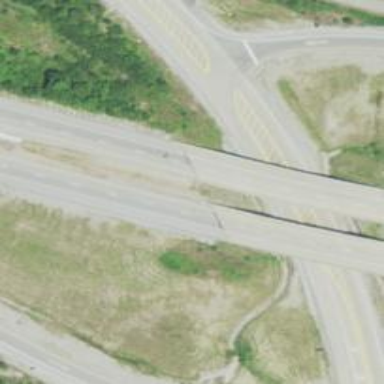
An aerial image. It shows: Motorway bridge.